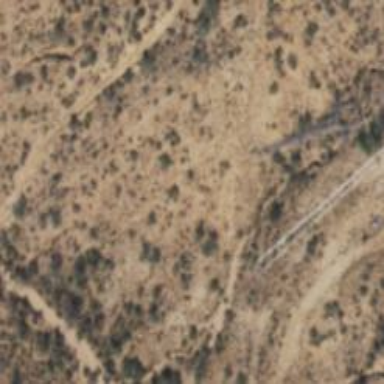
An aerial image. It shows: Downed power tower.